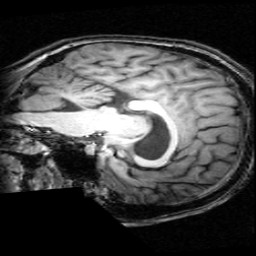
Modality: T1w
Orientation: sagittal
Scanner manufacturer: ge
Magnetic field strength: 3 T
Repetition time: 0.01222 s
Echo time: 0.005176 s